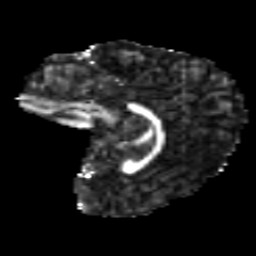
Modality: FA
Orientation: sagittal
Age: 9
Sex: male
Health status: ill
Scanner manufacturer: ge
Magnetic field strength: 3 T
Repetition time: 6.752 s
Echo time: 0.079 s